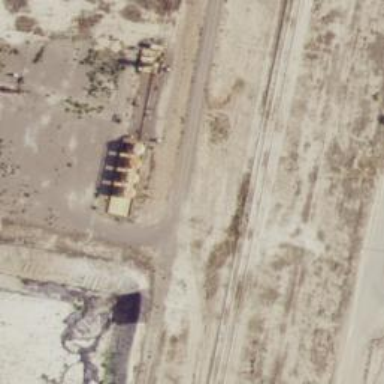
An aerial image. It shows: Storage tank with man-made structure.